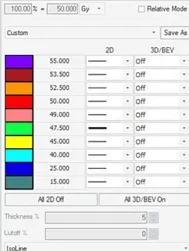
Dose distribution of postmastectomy radiation therapy. . The green line indicates the 95% isodose line. (a) Dose distribution on an axial image.
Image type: chart (chart)